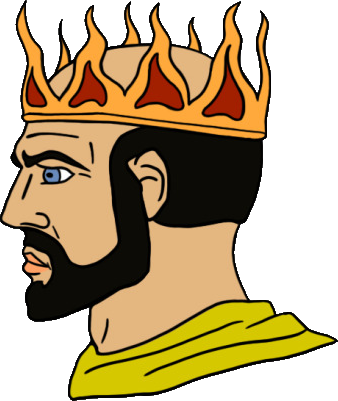
Label: 4_Yes_Chad